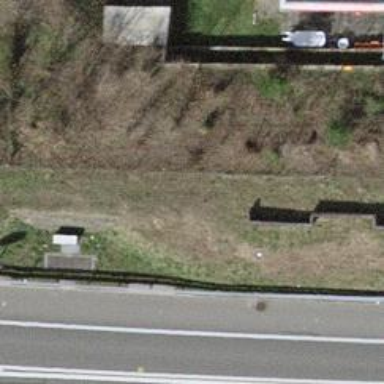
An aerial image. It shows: Noise barrier wall.